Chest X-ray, PA view. Patient: 45 years old, sex M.
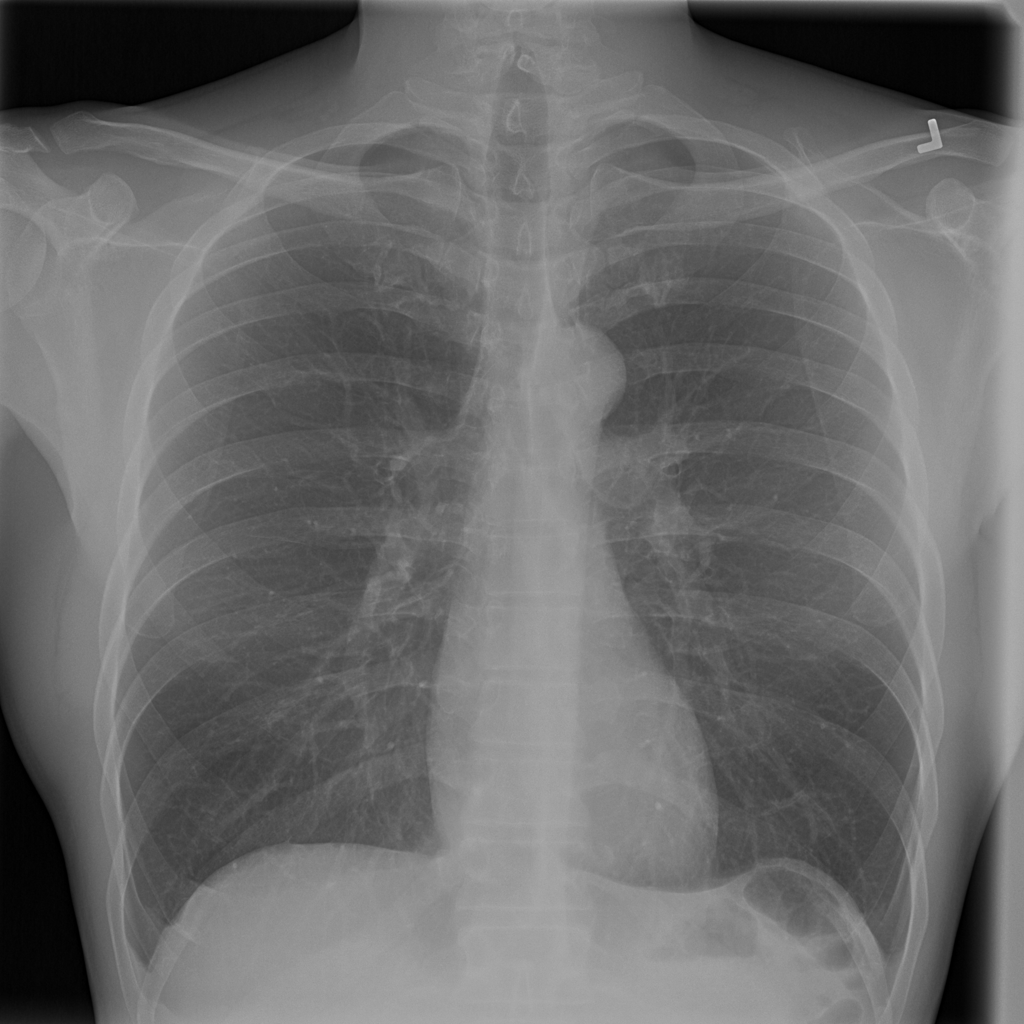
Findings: No Finding